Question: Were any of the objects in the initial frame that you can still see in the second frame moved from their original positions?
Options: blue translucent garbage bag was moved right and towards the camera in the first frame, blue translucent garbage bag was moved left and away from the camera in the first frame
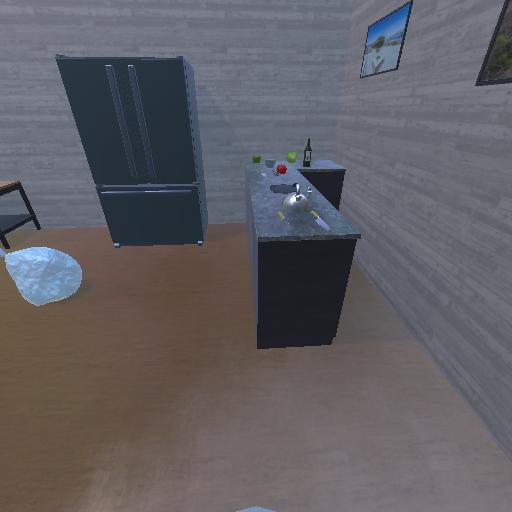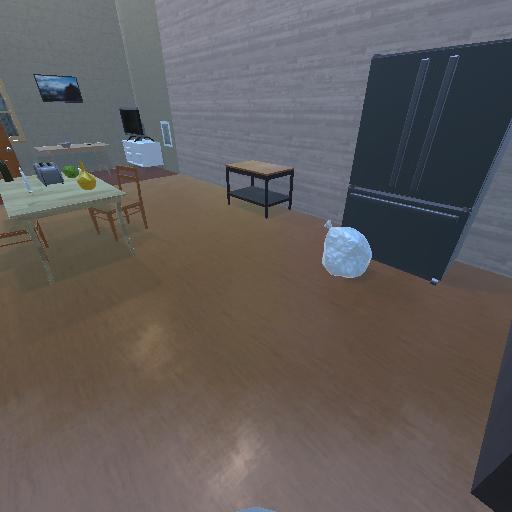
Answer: blue translucent garbage bag was moved right and towards the camera in the first frame